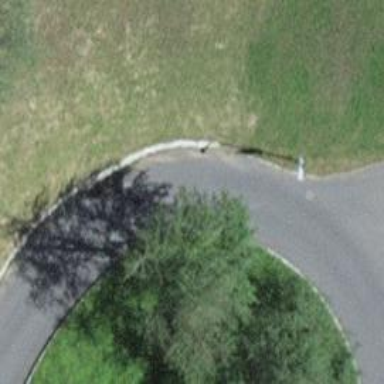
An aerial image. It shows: Bus stop along the road.